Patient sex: M
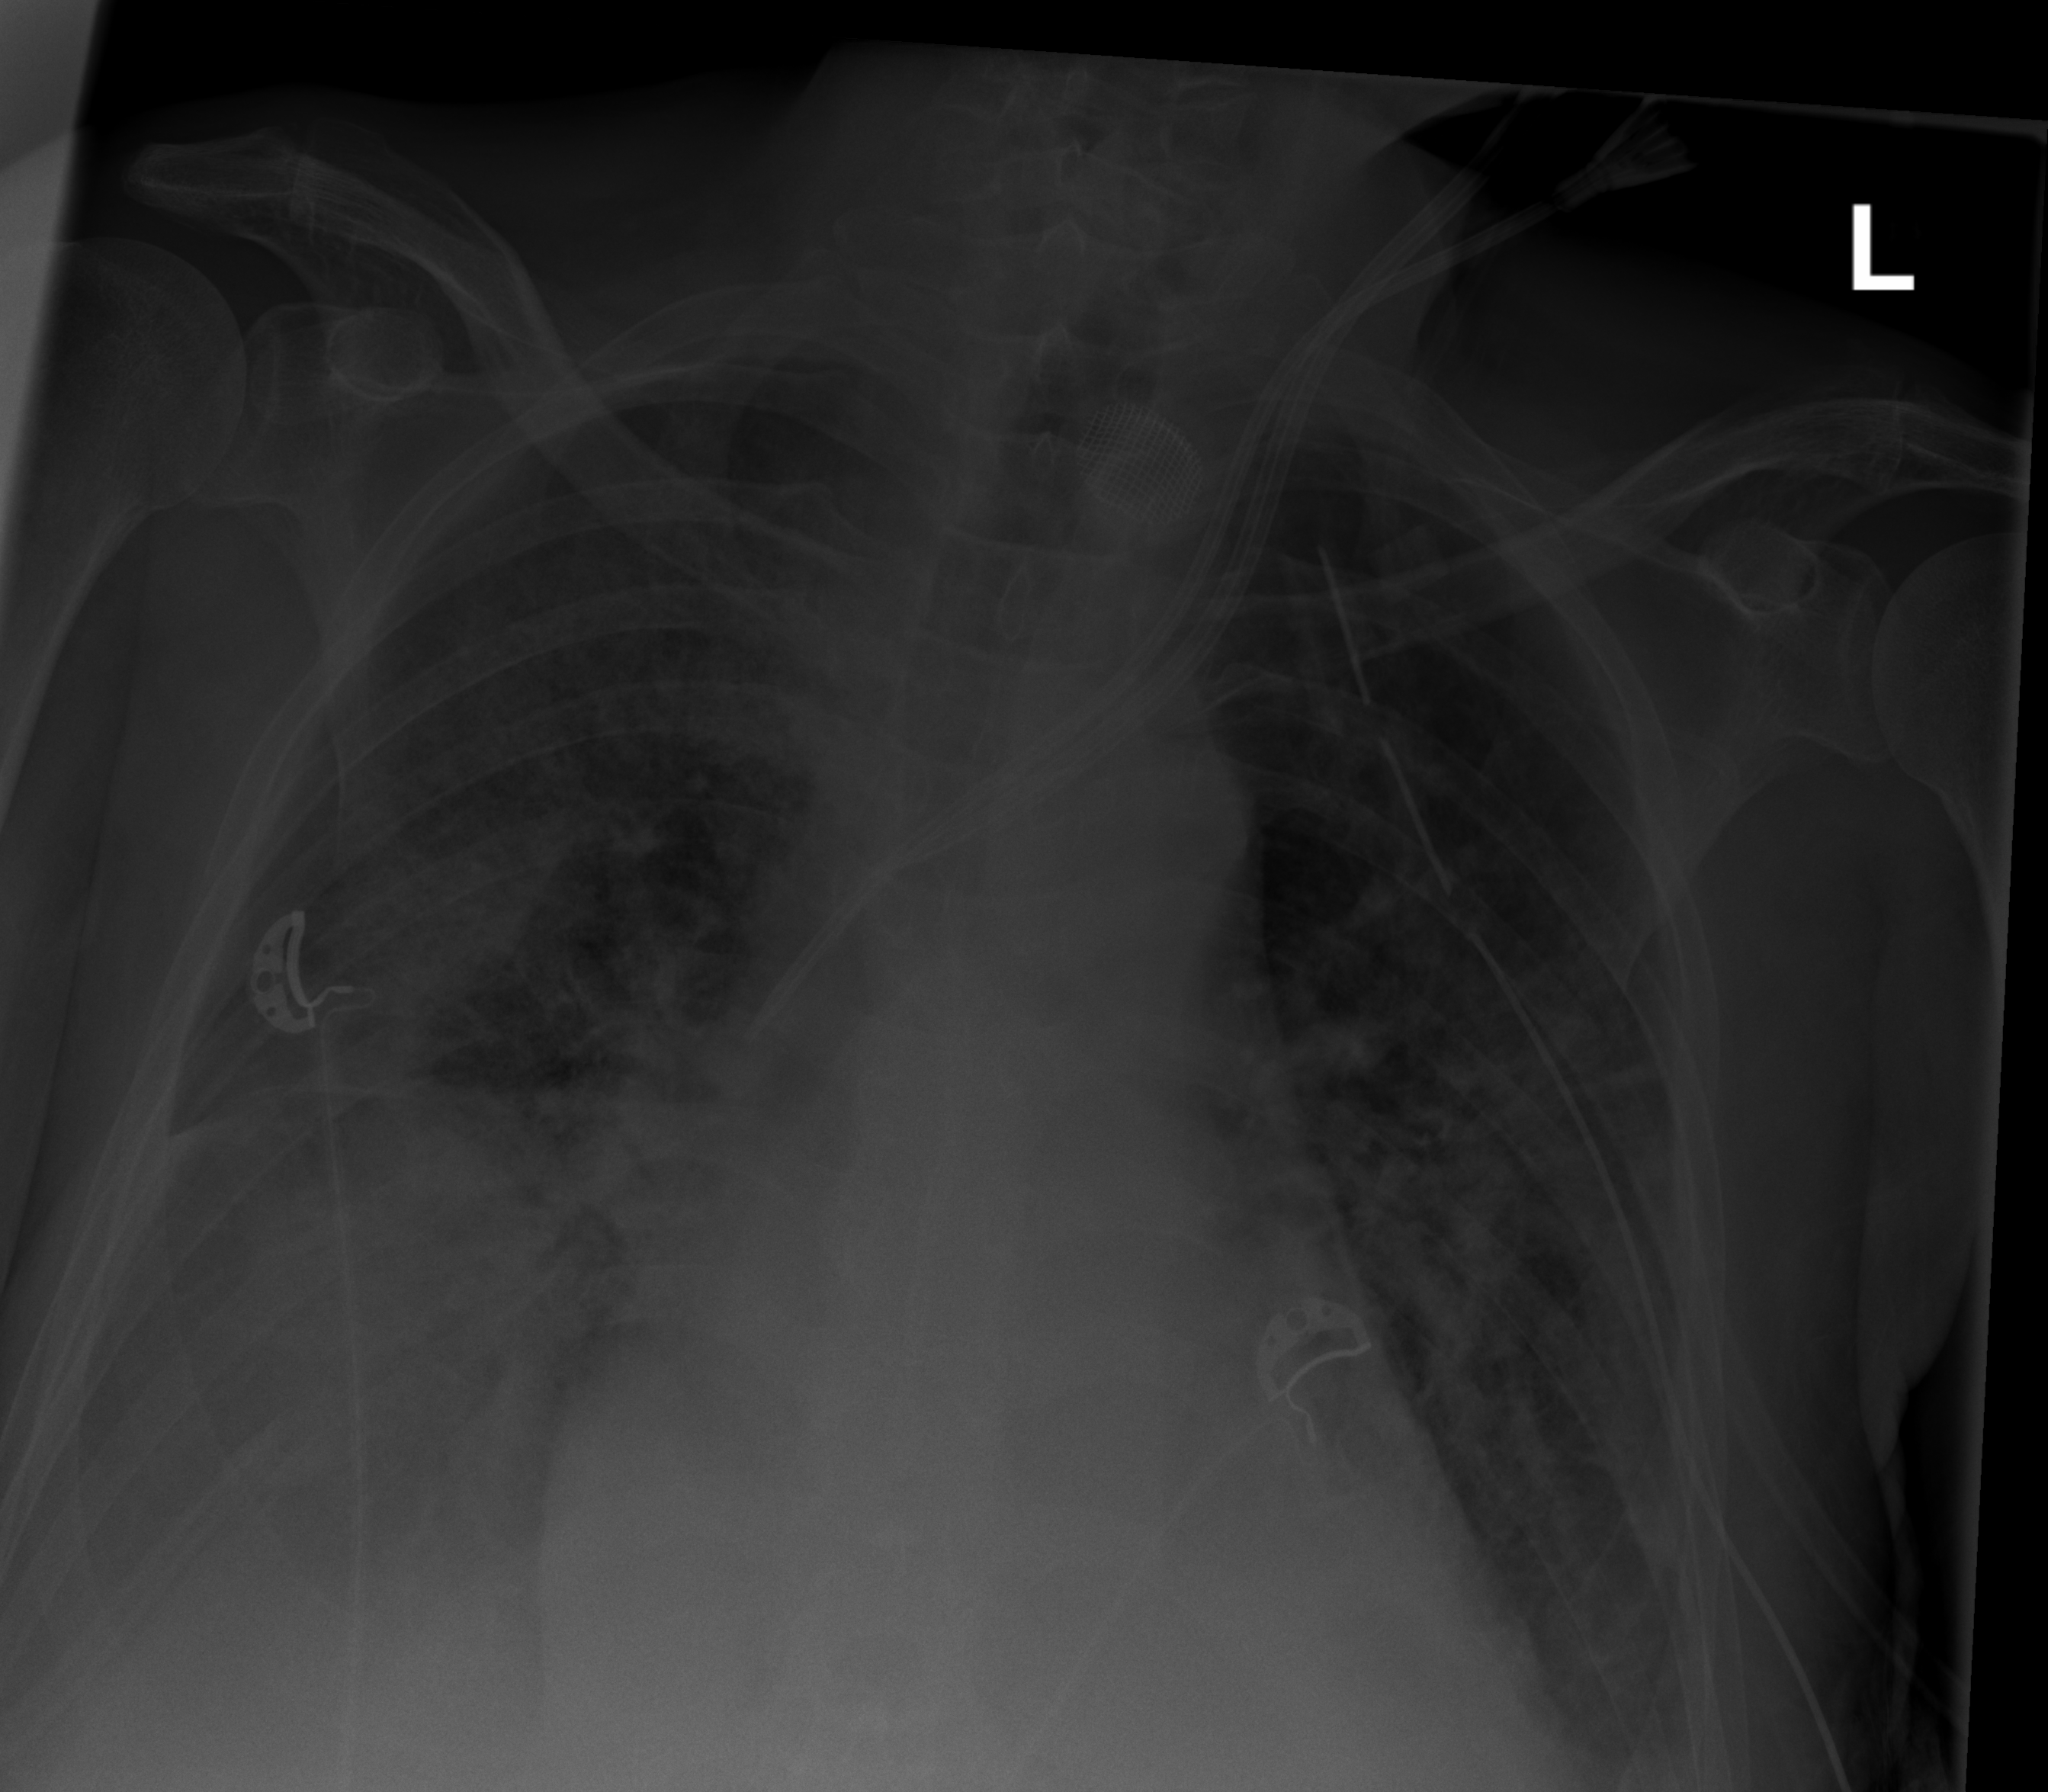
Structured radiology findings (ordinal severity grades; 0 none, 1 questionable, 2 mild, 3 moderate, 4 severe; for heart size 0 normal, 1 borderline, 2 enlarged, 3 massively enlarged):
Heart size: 2
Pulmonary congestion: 2
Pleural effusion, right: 3
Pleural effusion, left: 2
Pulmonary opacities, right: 3
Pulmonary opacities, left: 2
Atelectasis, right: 2
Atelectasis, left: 2